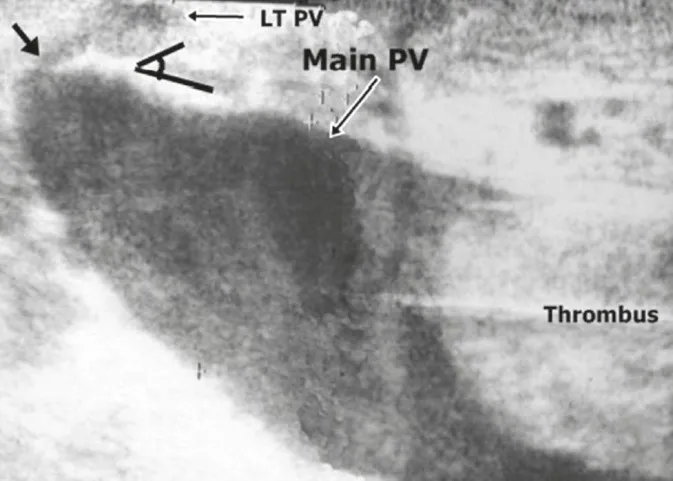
IOUS image showing sluggish flow in the portal vein by B mode, stenosis at the origin of the left hepatic vein (short arrow) and residual proximal thrombus in the portal vein extending to the superior mesenteric and splenic veins.
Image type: radiology (scintigraphy)